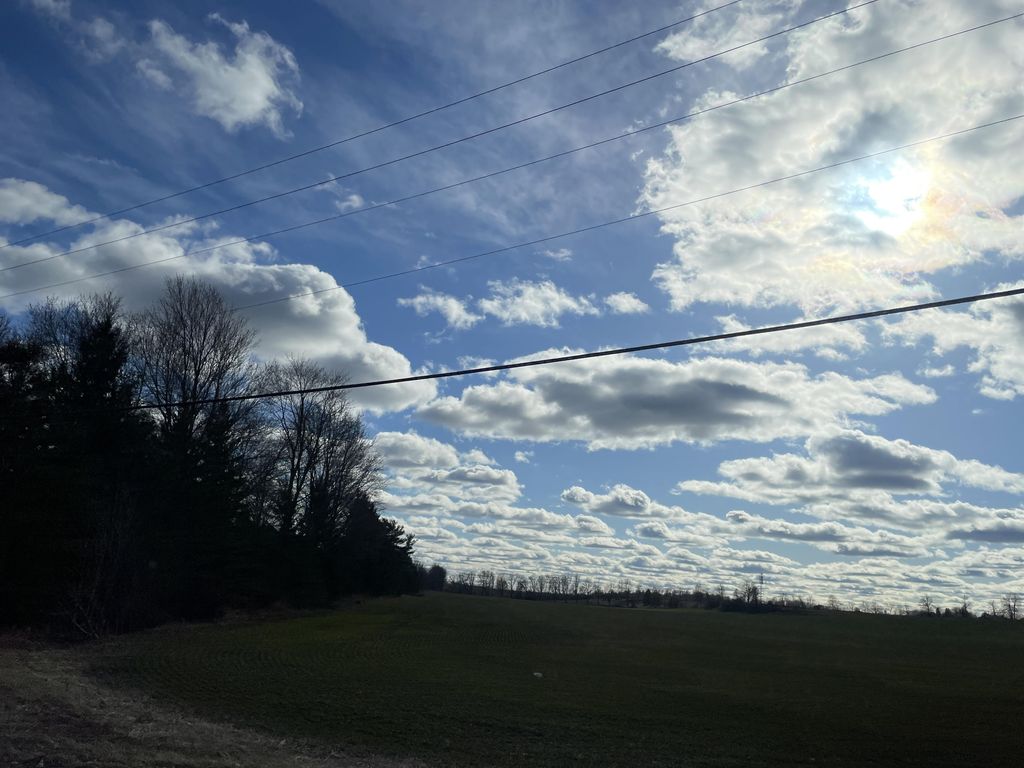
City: kitchener-waterloo